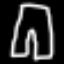
Label: pants